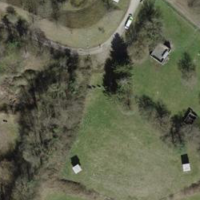
EUNIS habitat code: 25
Species observed at this site:
Prunus spinosa